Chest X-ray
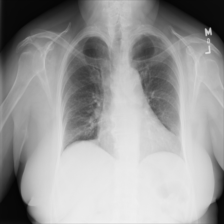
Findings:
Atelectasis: negative
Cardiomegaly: positive
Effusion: negative
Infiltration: negative
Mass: negative
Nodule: negative
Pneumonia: negative
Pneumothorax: negative
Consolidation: negative
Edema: negative
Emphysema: negative
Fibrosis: negative
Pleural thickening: negative
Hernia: negative